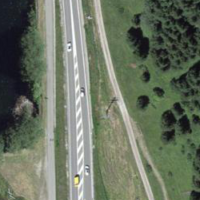
EUNIS habitat code: 24
Species observed at this site:
Arnica montana
Cyaniris semiargus
Geum rivale